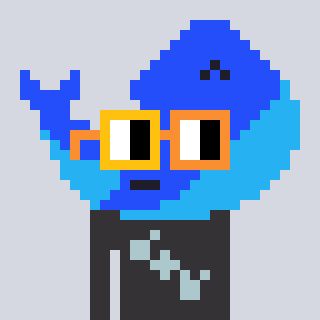
a pixel art character with square yellow and orange glasses, a whale-shaped head and a grayscale-colored body on a cool background